Interaction volume radius: 5 \u00c5
Interaction volume height: 10 \u00c5
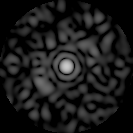
Disorder parameter: 0.8236